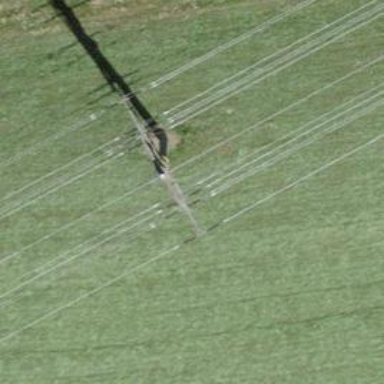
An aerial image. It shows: Power tower.